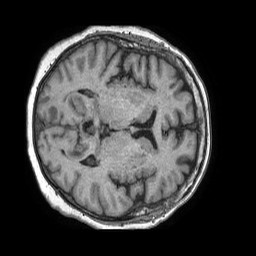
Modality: T1w
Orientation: axial
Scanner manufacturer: philips
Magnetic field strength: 1.5 T
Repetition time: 0.007544 s
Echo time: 0.003425 s